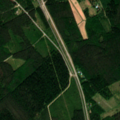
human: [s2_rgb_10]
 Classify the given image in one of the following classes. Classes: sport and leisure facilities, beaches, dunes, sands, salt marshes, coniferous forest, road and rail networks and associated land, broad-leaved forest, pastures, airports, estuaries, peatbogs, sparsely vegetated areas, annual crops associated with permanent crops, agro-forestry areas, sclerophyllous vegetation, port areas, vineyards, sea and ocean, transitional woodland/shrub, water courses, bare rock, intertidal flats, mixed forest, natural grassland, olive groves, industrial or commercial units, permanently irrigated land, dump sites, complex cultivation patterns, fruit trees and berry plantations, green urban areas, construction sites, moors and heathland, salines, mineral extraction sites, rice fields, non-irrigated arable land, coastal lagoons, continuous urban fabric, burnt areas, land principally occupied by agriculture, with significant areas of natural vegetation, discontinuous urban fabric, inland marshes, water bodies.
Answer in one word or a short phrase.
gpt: non-irrigated arable land, coniferous forest, mixed forest, transitional woodland/shrub